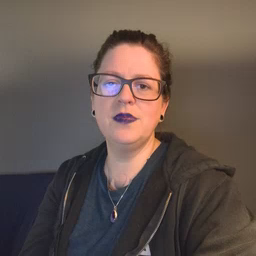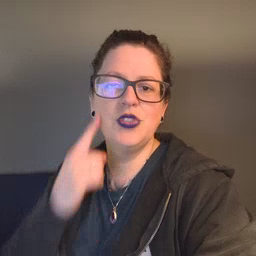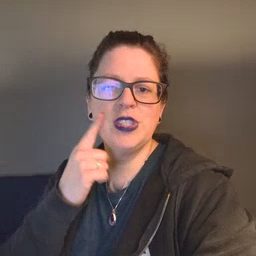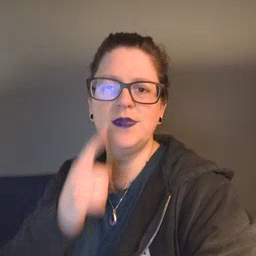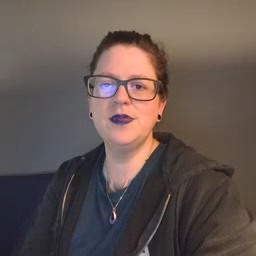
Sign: cheek